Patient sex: M
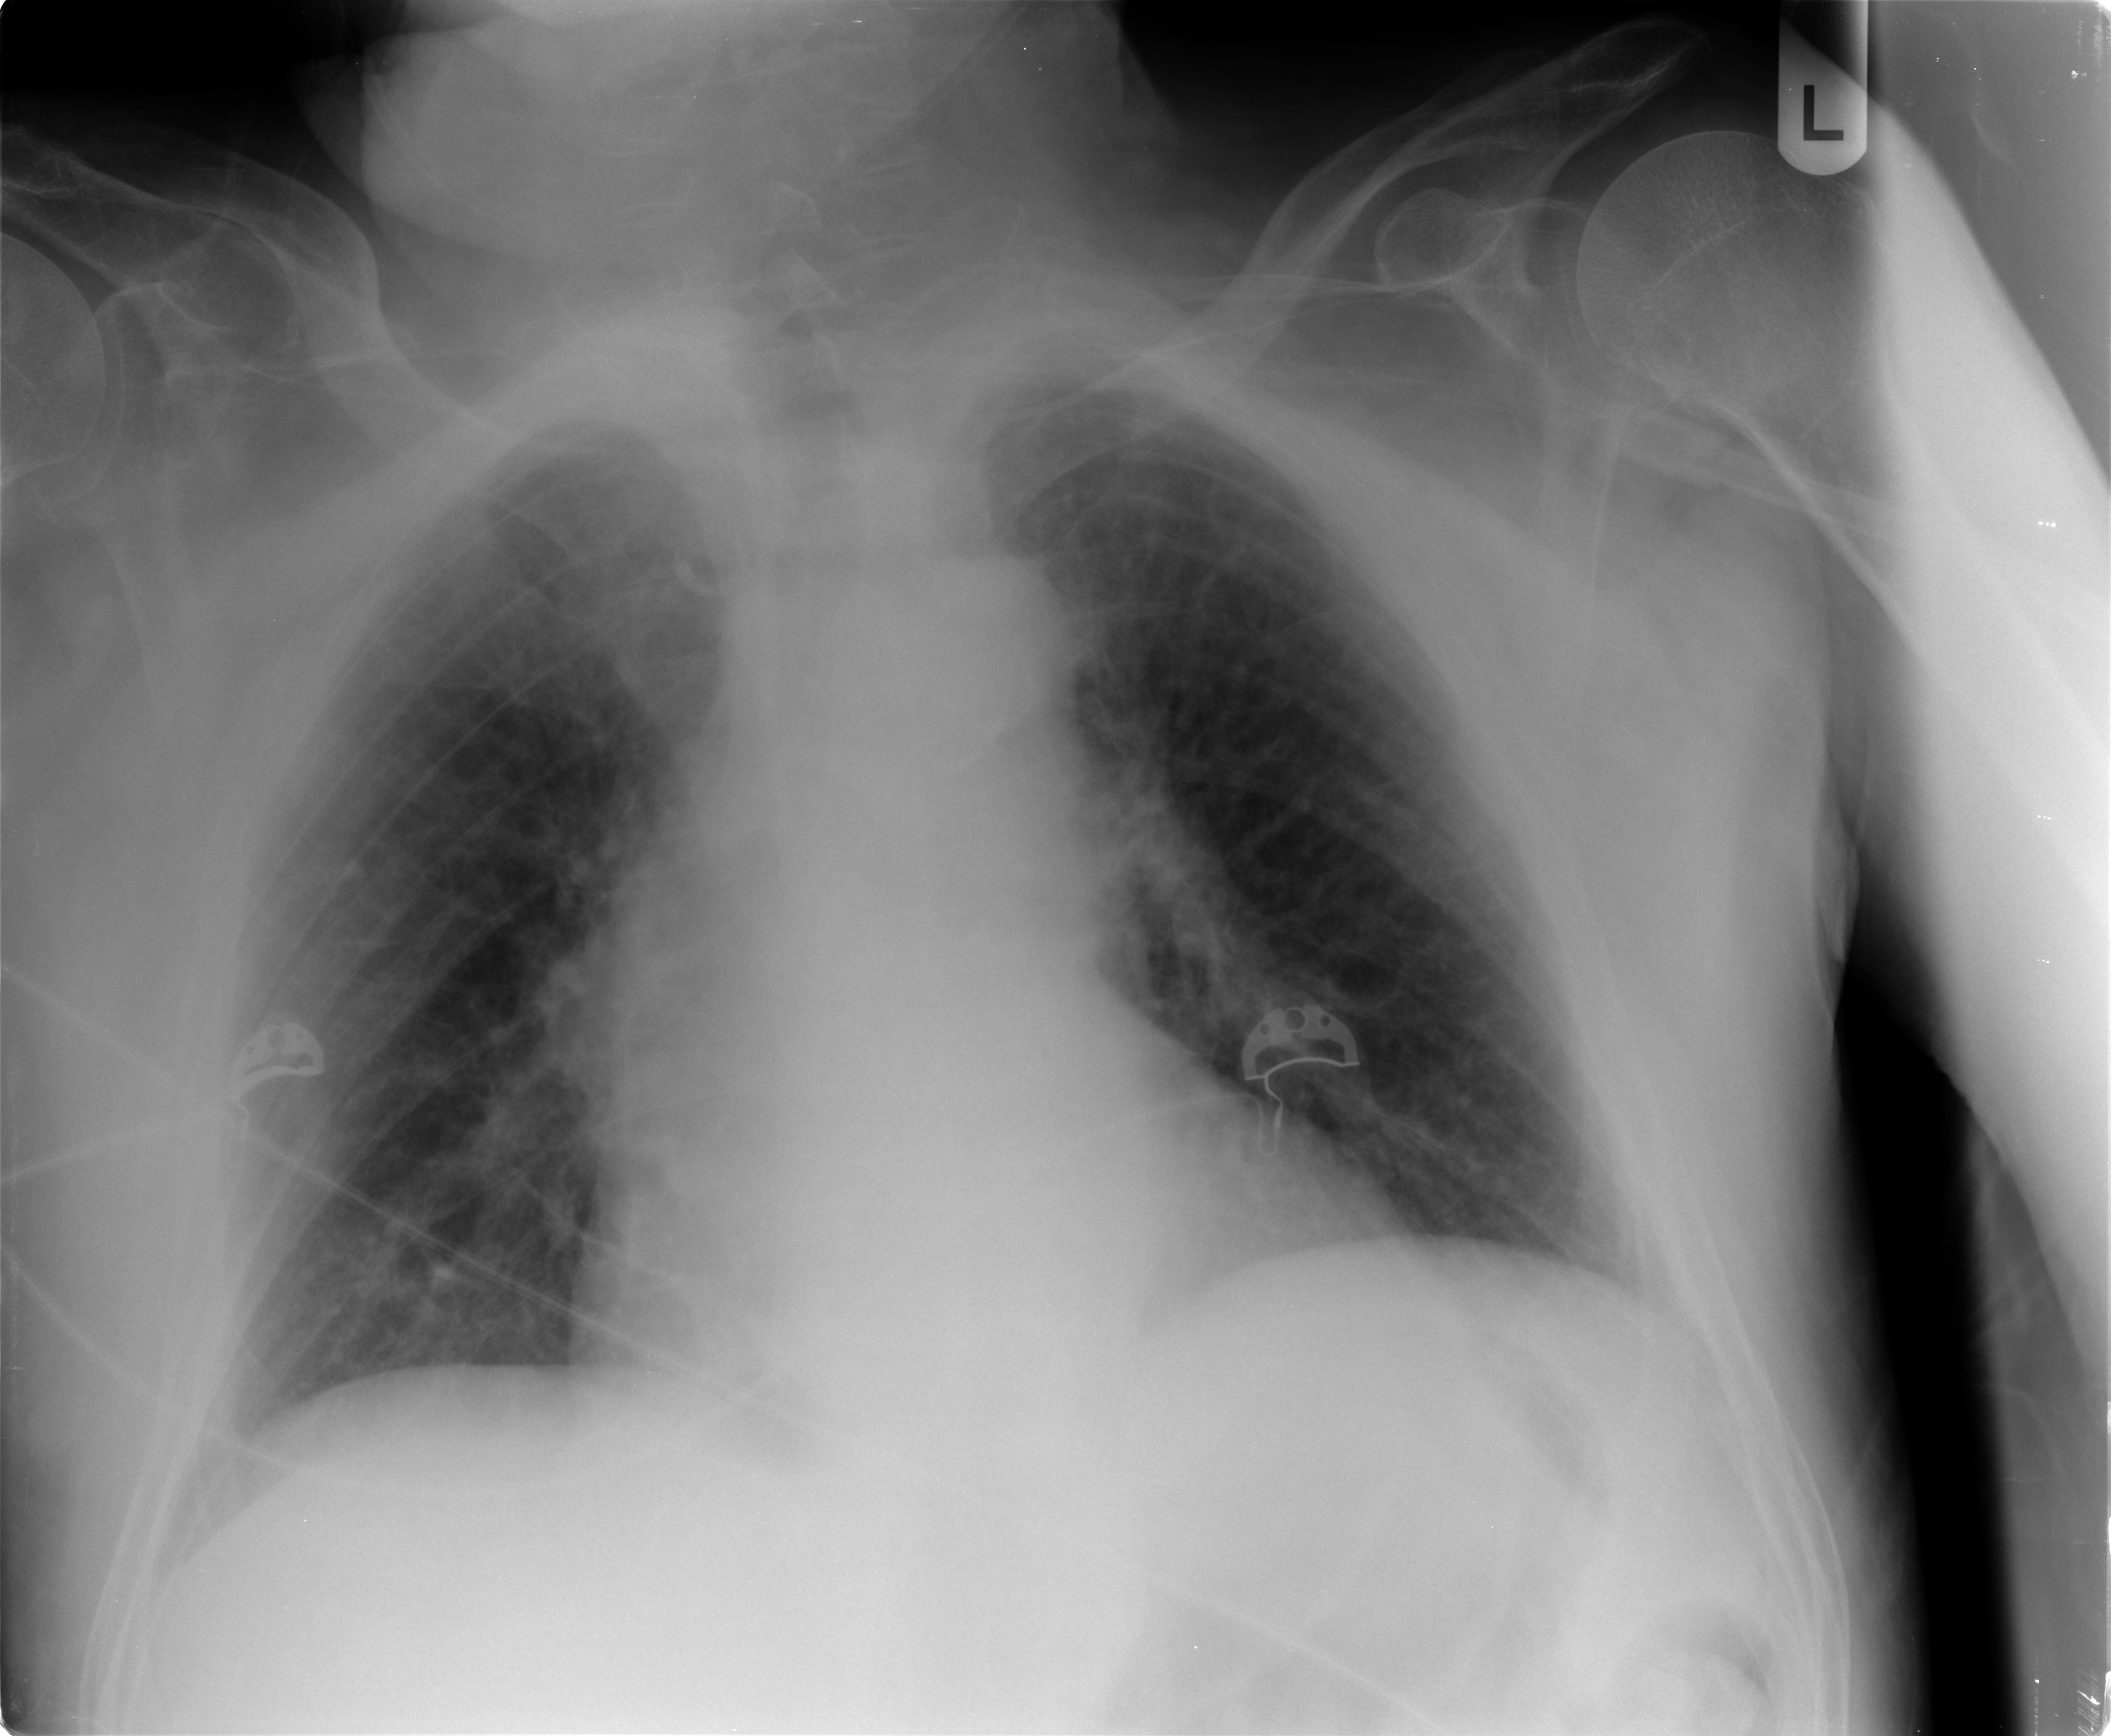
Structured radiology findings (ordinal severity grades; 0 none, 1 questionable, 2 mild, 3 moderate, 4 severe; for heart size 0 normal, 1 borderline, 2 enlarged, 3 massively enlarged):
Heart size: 2
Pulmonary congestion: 2
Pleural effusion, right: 0
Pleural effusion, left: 0
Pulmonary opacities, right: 0
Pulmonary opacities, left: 0
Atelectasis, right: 0
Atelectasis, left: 0